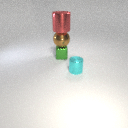
large brown metal sphere below large red metal cylinder